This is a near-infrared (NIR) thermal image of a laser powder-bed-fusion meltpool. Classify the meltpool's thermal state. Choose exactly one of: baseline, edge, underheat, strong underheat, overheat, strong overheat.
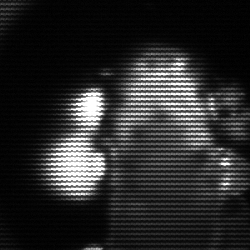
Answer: strong underheat